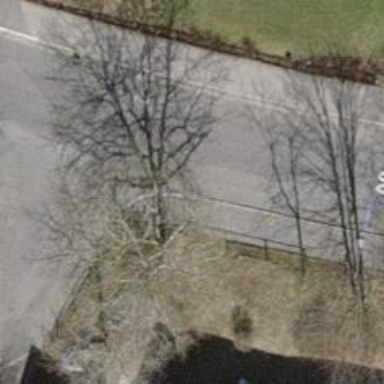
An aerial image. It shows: Kerb barrier.